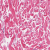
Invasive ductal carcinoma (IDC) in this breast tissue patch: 0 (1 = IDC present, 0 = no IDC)